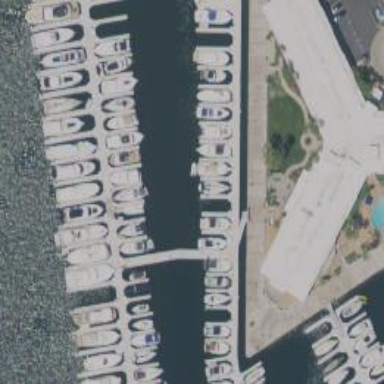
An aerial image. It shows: Man-made pier.